Field crop: tomato
Growth stage: 2
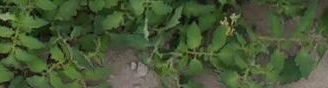
Species: tomato